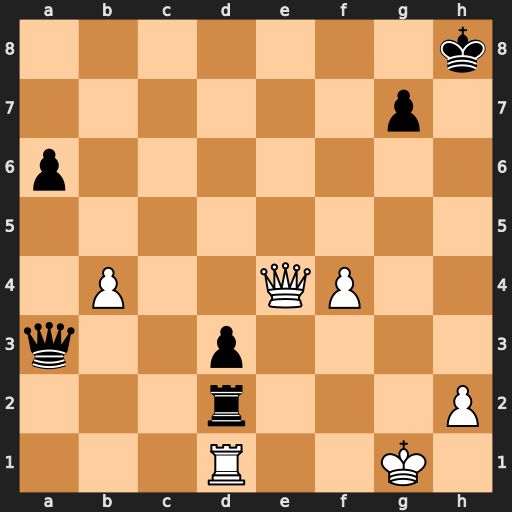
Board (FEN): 7k/6p1/p7/8/1P2QP2/q2p4/3r3P/3R2K1
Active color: w
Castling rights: -
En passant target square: -
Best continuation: Qe8+ Kh7 Qh5+